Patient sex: F
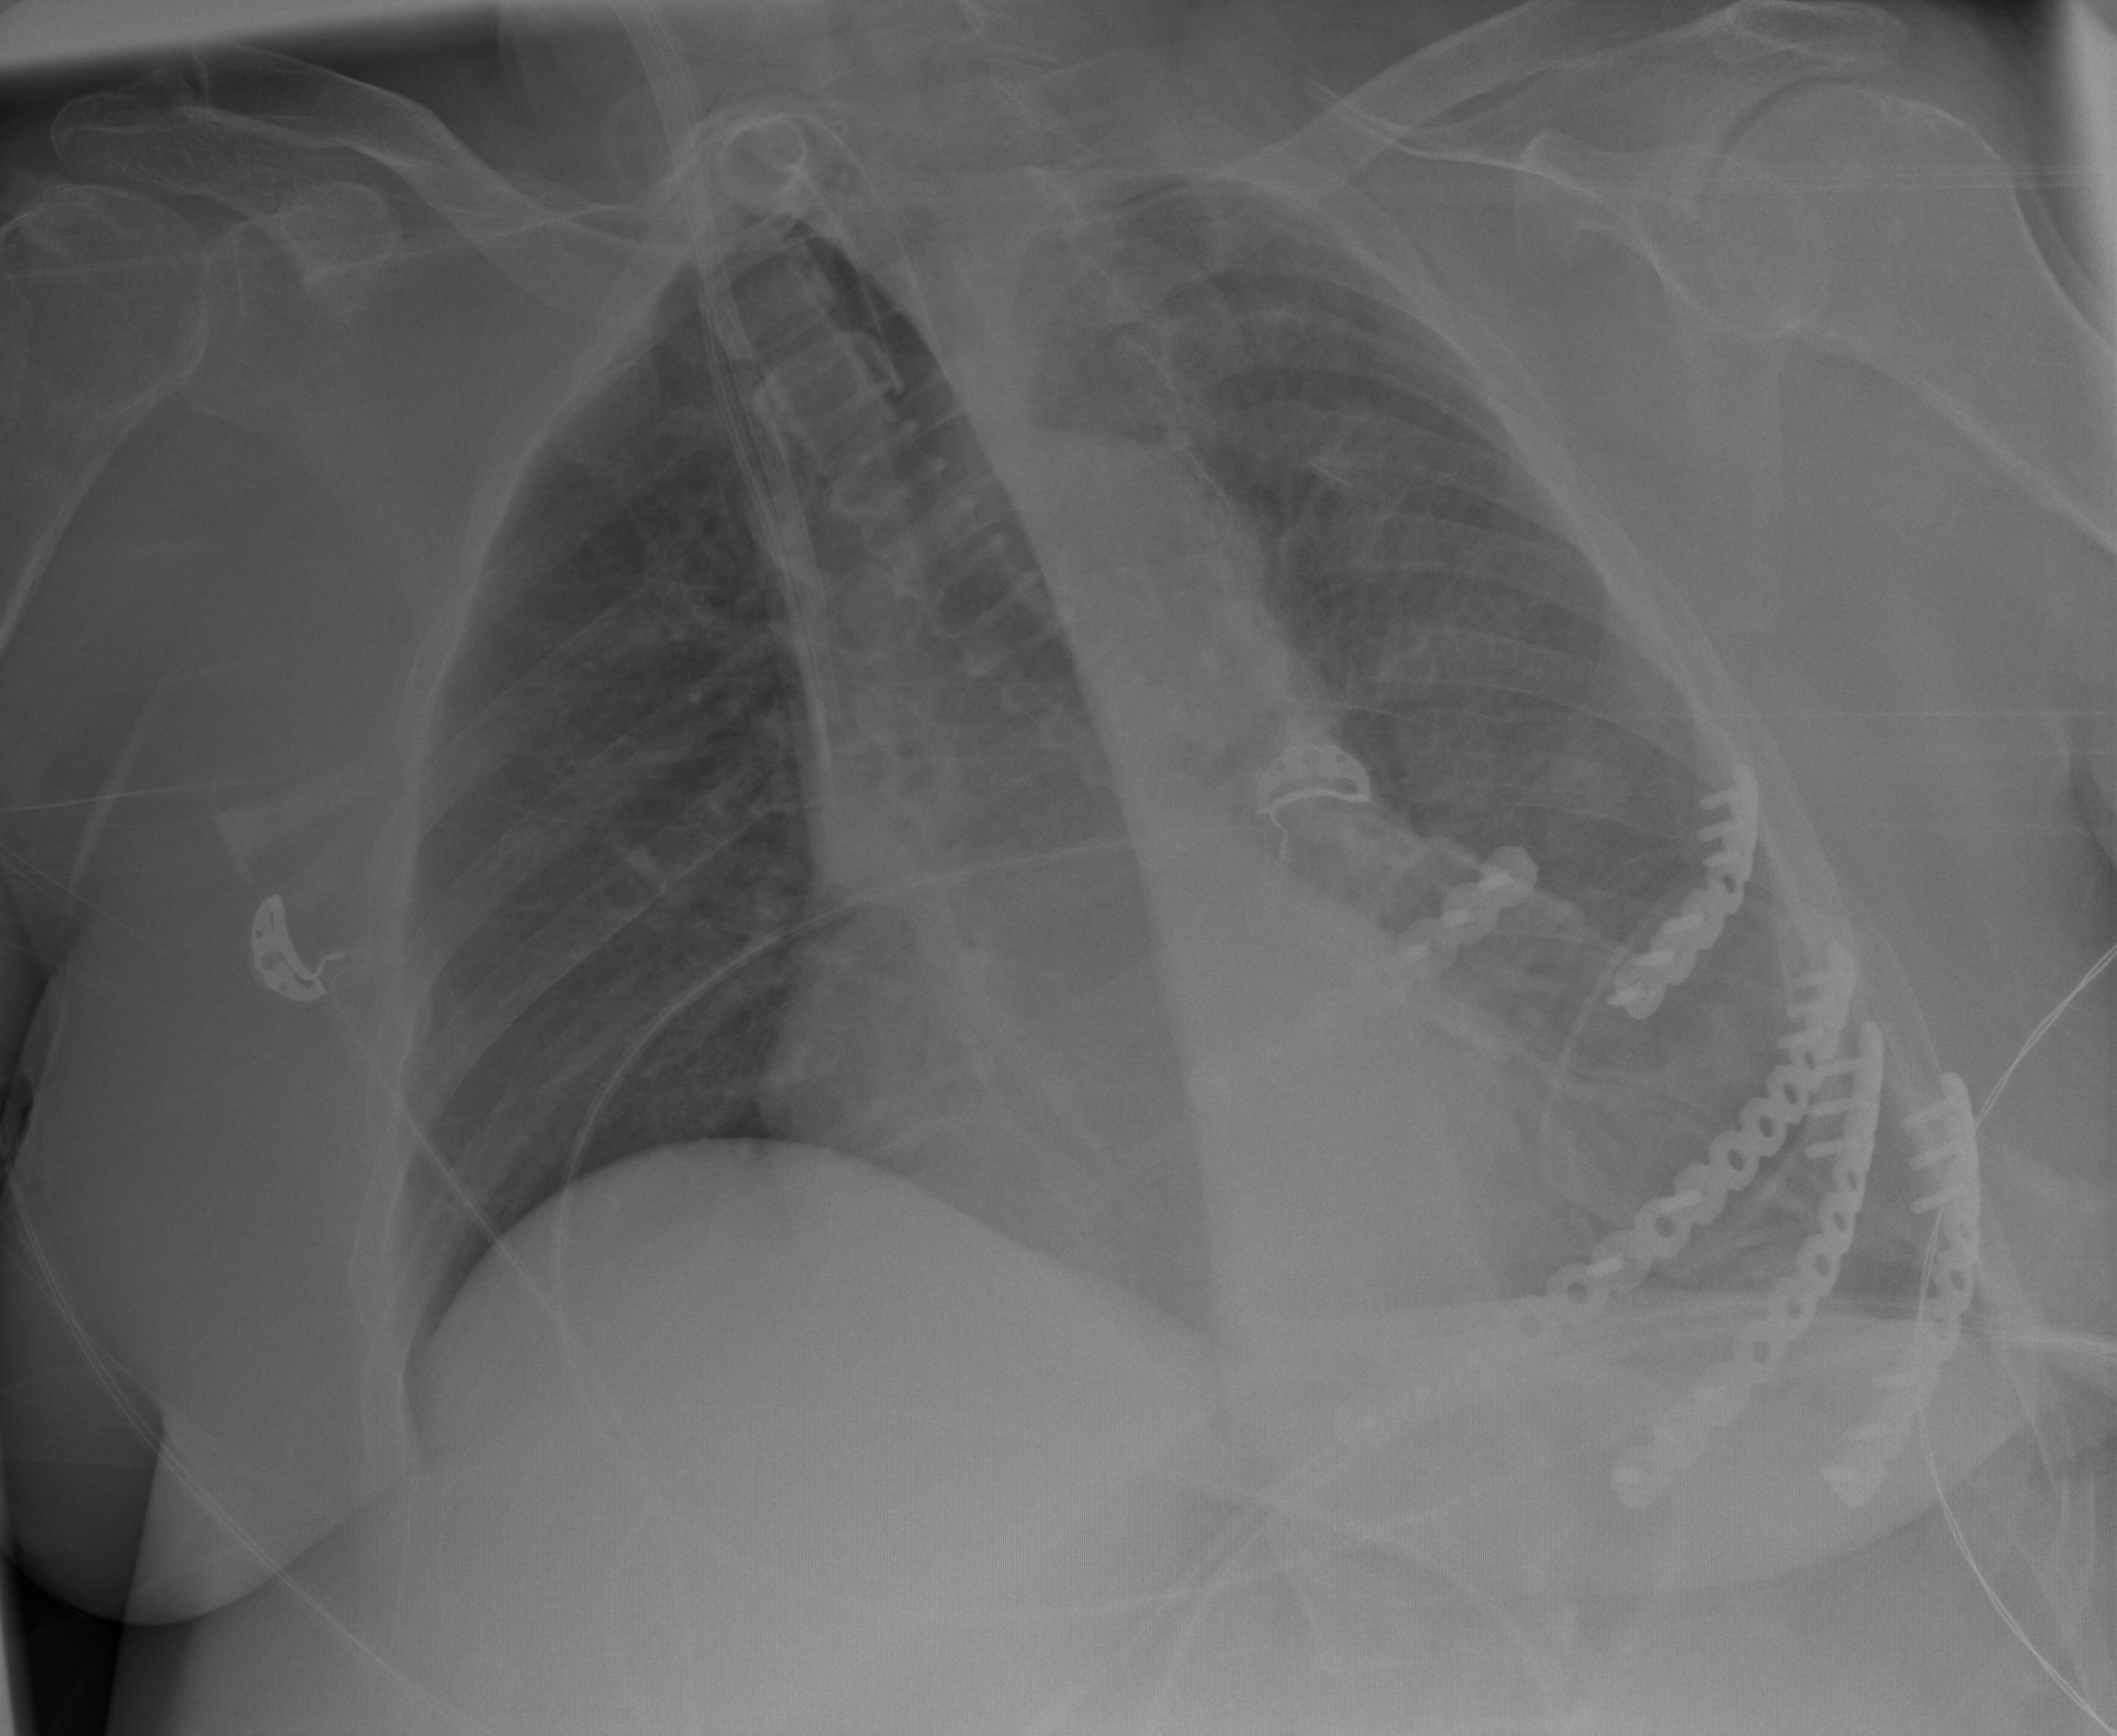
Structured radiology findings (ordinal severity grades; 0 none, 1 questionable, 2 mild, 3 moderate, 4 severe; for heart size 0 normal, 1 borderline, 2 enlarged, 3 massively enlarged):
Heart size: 2
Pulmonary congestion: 0
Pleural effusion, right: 0
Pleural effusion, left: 2
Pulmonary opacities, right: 0
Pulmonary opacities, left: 0
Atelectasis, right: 0
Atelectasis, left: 0